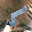
Label: 5